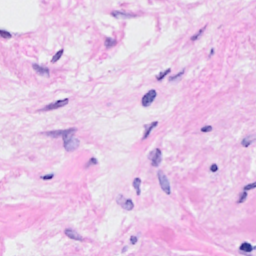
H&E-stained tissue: Breast